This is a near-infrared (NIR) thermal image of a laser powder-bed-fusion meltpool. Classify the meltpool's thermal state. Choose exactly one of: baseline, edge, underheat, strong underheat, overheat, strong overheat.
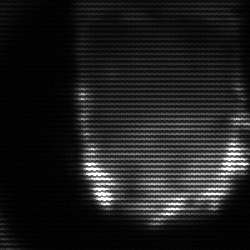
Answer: baseline